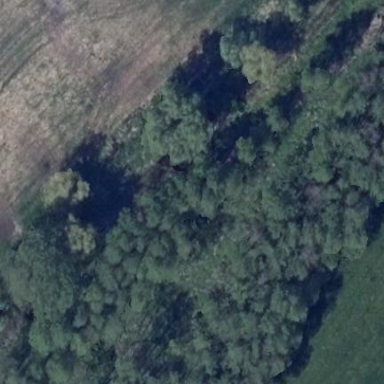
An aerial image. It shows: Forest area.